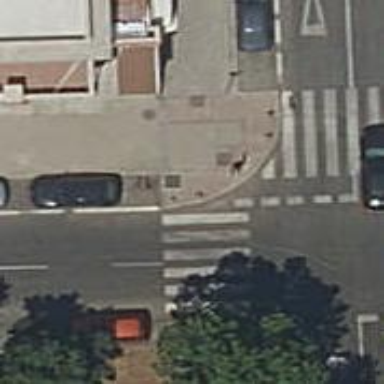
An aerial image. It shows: Uncontrolled crossing on the road.